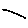
Label: line